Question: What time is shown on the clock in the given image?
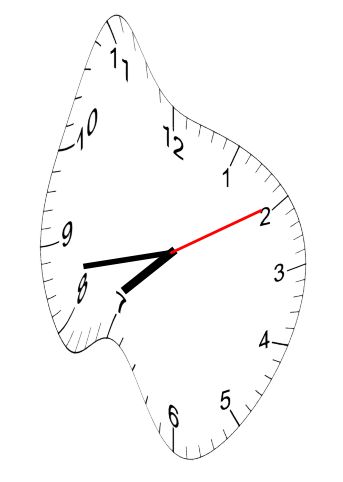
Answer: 07:43:10